Question: When I preview the changes before committing to git (snapshot below), sometimes there are solid green rectangles shown in the diff viewer. I'm wondering what is their meaning?

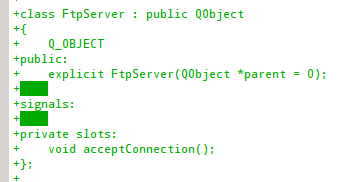
Answer: This means whitespace changes. For readability of the diff, we should avoid changing whitespaces. Should change in a separate commit.